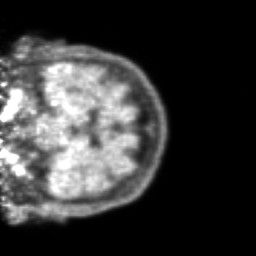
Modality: PET
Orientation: coronal
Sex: male
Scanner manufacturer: ge